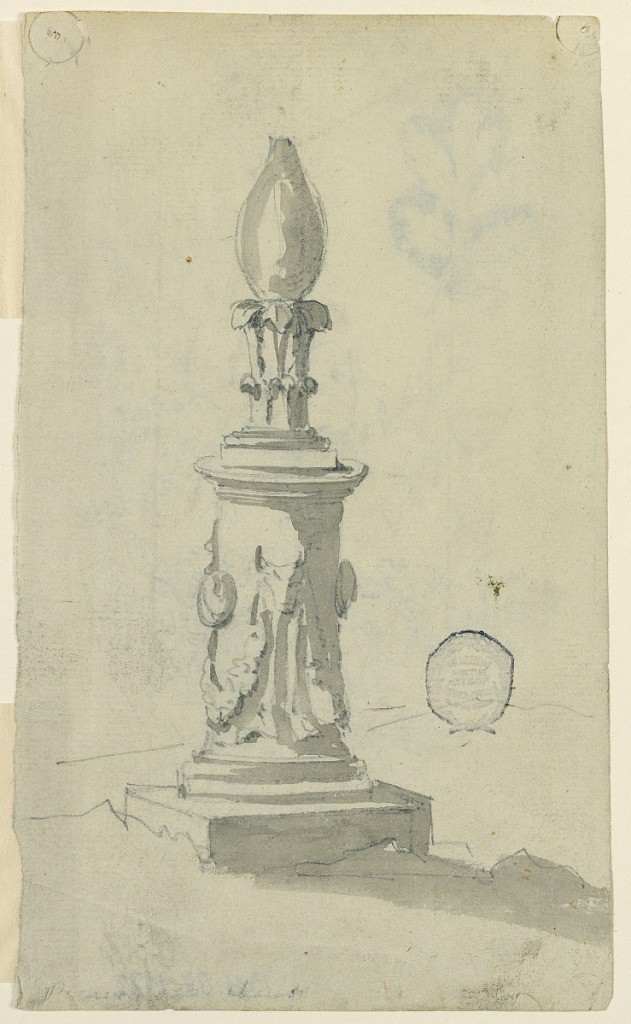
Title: Project for a Lamp
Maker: Giuseppe Barberi, Italian, 1746–1809
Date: ca.1780
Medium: Pen and ink, brush and wash on paper
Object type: Drawing
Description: Design for a pillar on a square base decorated with bucranium and swags. Flame form at top.